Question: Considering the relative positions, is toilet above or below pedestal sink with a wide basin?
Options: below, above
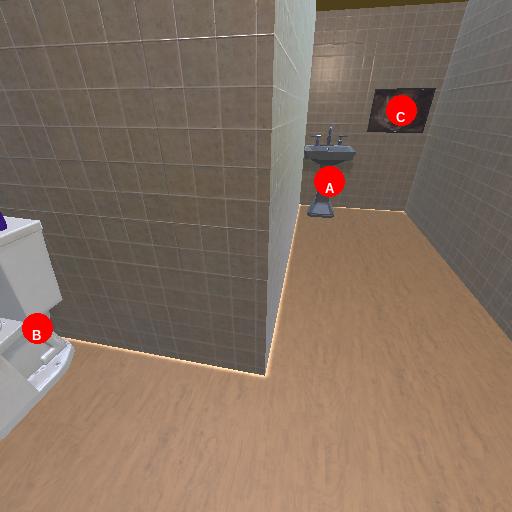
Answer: below